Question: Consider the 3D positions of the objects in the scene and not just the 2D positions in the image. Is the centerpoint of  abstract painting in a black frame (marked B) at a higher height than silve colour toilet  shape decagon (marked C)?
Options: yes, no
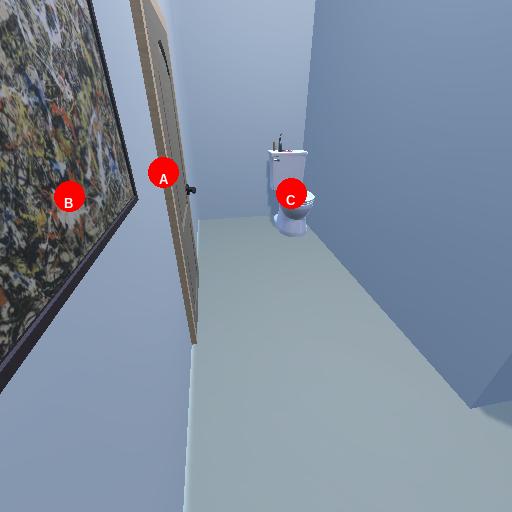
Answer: yes